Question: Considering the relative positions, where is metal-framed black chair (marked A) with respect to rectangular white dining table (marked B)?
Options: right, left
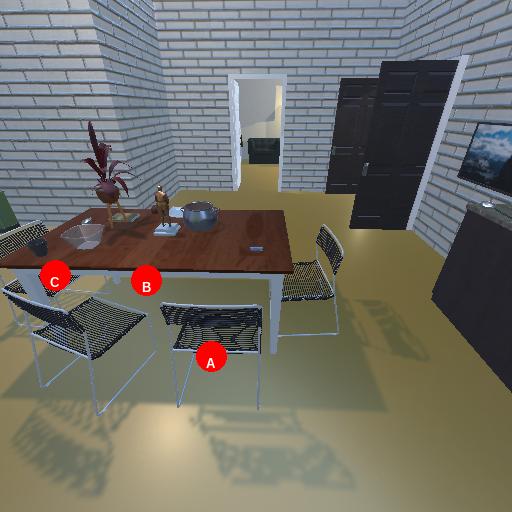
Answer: right